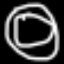
Label: donut